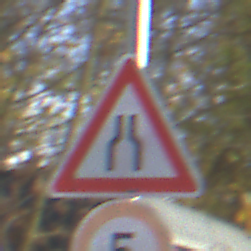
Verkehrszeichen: VerengteFahrbahn
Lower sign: Geschwindigkeit5
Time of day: MorningAfternoon
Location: Outdoor (Urban)
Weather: PartlyCloudy
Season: NotSpecified
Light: Natural